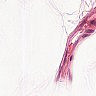
Metastatic tissue present: no